Question: I am using struts1 and also using validation for username and password.see the below code
## register.jsp
'''
<%@taglib uri="http://struts.apache.org/tags-bean" prefix="bean"%>
<%@taglib uri="http://struts.apache.org/tags-html" prefix="html"%>
<%@taglib uri="http://struts.apache.org/tags-logic" prefix="logic"%>
<bean:message key="my.title" />
<html:form action="register" method="GET">
<bean:message key="my.un" />
<html:text property="userName"></html:text>
<html:errors property="userName" />
<br>
<bean:message key="my.pwd" />
<html:text property="password"></html:text>
<html:errors property="password" />
<br>
<html:submit>
<bean:message key="my.btn.cap" />
</html:submit>
</html:form>
<logic:notEmpty name="msg" scope="request" >
<bean:write name="msg" scope="request" />
</logic:notEmpty>
'''
## RegisterForm.java
'''
package com.rajeev.form;
import org.apache.struts.validator.ValidatorForm;
public class RegisterForm extends ValidatorForm {
String userName,password;
public String getUserName() {
return userName;
}
public void setUserName(String userName) {
this.userName = userName;
}
public String getPassword() {
return password;
}
public void setPassword(String password) {
this.password = password;
}
}
'''
## RegisterAction.java
'''
package com.rajeev.action;
import javax.servlet.http.HttpServletRequest;
import javax.servlet.http.HttpServletResponse;
import org.apache.struts.action.Action;
import org.apache.struts.action.ActionForm;
import org.apache.struts.action.ActionForward;
import org.apache.struts.action.ActionMapping;
import com.rajeev.form.RegisterForm;
public class RegisterAction extends Action {
public RegisterAction() {
System.out.println("RegisterAction const");
}
@Override
public ActionForward execute(ActionMapping mapping, ActionForm form,
HttpServletRequest request, HttpServletResponse response)
throws Exception {
System.out.println("in execute method");
RegisterForm registerForm = (RegisterForm) form;
String userName = registerForm.getUserName();
String password = registerForm.getPassword();
if (userName.equals("Rajeev") && password.equals("java")) {
request.setAttribute("msg", "valid");
return mapping.findForward("result");
} else {
request.setAttribute("msg", "invalid");
return mapping.findForward("result");
}
}
}
'''
## validation.xml
'''
<?xml version="1.0" encoding="iso-8859-1"?>
<!DOCTYPE form-validation PUBLIC
"-//Apache Software Foundation//DTD Commons Validator Rules Configuration 1.3.0//EN"
"http://jakarta.apache.org/commons/dtds/validator_1_3_0.dtd">
<form-validation>
<formset>
<form name="rf">
<field property="userName" depends="required">
<arg key="my.un" position="0" />
</field>
<field property="password" depends="required">
<arg key="my.pwd" position="0" />
</field>
</form>
</formset>
</form-validation>
'''
## struts-config.xml
'''
<!DOCTYPE struts-config PUBLIC
"-//Apache Software Foundation//DTD Struts Configuration 1.3//EN"
"http://struts.apache.org/dtds/struts-config_1_3.dtd">
<struts-config>
<form-beans>
<form-bean name="rf" type="com.rajeev.form.RegisterForm"></form-bean>
</form-beans>
<action-mappings>
<action path="/register" name="rf" scope="request"
type="com.rajeev.action.RegisterAction" input="/register.jsp">
<forward name="result" path="/register.jsp"></forward>
</action>
</action-mappings>
<message-resources parameter="myFile"></message-resources>
<plug-in className="org.apache.struts.validator.ValidatorPlugIn">
<set-property property="pathnames" value="/WEB-INF/validator-rules.xml,/WEB-INF/validator-rules.xml" />
</plug-in>
</struts-config>
'''
## myFile.properties
'''
#presentation labels
my.un=UserName
my.pwd=Password
my.btn.cap=Login
my.title=<h1>login page</h1>
#default error message
errors.userName.required={0}is required.
'''
I have also attached validator-rules.xml file in the workspace.The above program is working fine without validation.I have written validation code for username and password(username required and password required),if person click login without entering username and password in the text box.Any one help me why it is not working.

## console
'''
Mar 06, 2014 2:08:51 PM org.apache.catalina.core.AprLifecycleListener init
INFO: The APR based Apache Tomcat Native library which allows optimal performance in production environments was not found on the java.library.path: C:\Program Files\Java\jdk1.7.0_17in;C:\Windows\Sun\Javain;C:\Windows\system32;C:\Windows;C:/Program Files/Java/jdk1.7.0_17/bin/../jre/bin/server;C:/Program Files/Java/jdk1.7.0_17/bin/../jre/bin;C:/Program Files/Java/jdk1.7.0_17/bin/../jre/lib/amd64;C:\Windows\SYSTEM32\WBEM;C:\Program Files\Java\jdk1.7.0_17in;C:\ORACLEXE\APP\ORACLE\PRODUCT.2.0\SERVER\BIN;.;.;C:\PROGRAM FILES\MYSQL\MYSQL SERVER 5.5\BIN;C:\Program Files\WIDCOMM\Bluetooth Software\;C:\Program Files\WIDCOMM\Bluetooth Software\syswow64;;C:\Program Files\Dell\DW WLAN Card;C:\Program Files\Intel\WiFiin\;C:\Program Files\Common Files\Intel\WirelessCommon\;C:\MinGWin;.;E:\eclipse;;.
Mar 06, 2014 2:08:51 PM org.apache.tomcat.util.digester.SetPropertiesRule begin
WARNING: [SetPropertiesRule]{Server/Service/Engine/Host/Context} Setting property 'source' to 'org.eclipse.jst.jee.server:Validations' did not find a matching property.
Mar 06, 2014 2:08:51 PM org.apache.tomcat.util.digester.SetPropertiesRule begin
WARNING: [SetPropertiesRule]{Server/Service/Engine/Host/Context} Setting property 'source' to 'org.eclipse.jst.jee.server:ValidationWith_XML_Validation' did not find a matching property.
Mar 06, 2014 2:08:51 PM org.apache.coyote.AbstractProtocol init
INFO: Initializing ProtocolHandler ["http-bio-9001"]
Mar 06, 2014 2:08:51 PM org.apache.coyote.AbstractProtocol init
INFO: Initializing ProtocolHandler ["ajp-bio-8010"]
Mar 06, 2014 2:08:51 PM org.apache.catalina.startup.Catalina load
INFO: Initialization processed in 918 ms
Mar 06, 2014 2:08:52 PM org.apache.catalina.core.StandardService startInternal
INFO: Starting service Catalina
Mar 06, 2014 2:08:52 PM org.apache.catalina.core.StandardEngine startInternal
INFO: Starting Servlet Engine: Apache Tomcat/7.0.33
Mar 06, 2014 2:08:53 PM org.apache.struts.action.ActionServlet initChain
INFO: Loading chain catalog from jar:file:/E:/javahyd/eclipse_struts/.metadata/.plugins/org.eclipse.wst.server.core/tmp4/wtpwebapps/Validations/WEB-INF/lib/struts-core-1.3.10.jar!/org/apache/struts/chain/chain-config.xml
Mar 06, 2014 2:08:54 PM org.apache.struts.action.ActionServlet initChain
INFO: Loading chain catalog from jar:file:/E:/javahyd/eclipse_struts/.metadata/.plugins/org.eclipse.wst.server.core/tmp4/wtpwebapps/ValidationWith_XML_Validation/WEB-INF/lib/struts-core-1.3.10.jar!/org/apache/struts/chain/chain-config.xml
Mar 06, 2014 2:08:54 PM org.apache.struts.validator.ValidatorPlugIn initResources
INFO: Loading validation rules file from '/WEB-INF/validator-rules.xml'
Mar 06, 2014 2:08:54 PM org.apache.struts.validator.ValidatorPlugIn initResources
INFO: Loading validation rules file from '/WEB-INF/validator-rules.xml'
Mar 06, 2014 2:08:54 PM org.apache.coyote.AbstractProtocol start
INFO: Starting ProtocolHandler ["http-bio-9001"]
Mar 06, 2014 2:08:54 PM org.apache.coyote.AbstractProtocol start
INFO: Starting ProtocolHandler ["ajp-bio-8010"]
Mar 06, 2014 2:08:54 PM org.apache.catalina.startup.Catalina start
INFO: Server startup in 2960 ms
Mar 06, 2014 2:08:55 PM org.apache.struts.util.PropertyMessageResources loadLocale
WARNING: Resource myFile_en_US.properties Not Found.
Mar 06, 2014 2:08:55 PM org.apache.struts.util.PropertyMessageResources loadLocale
WARNING: Resource myFile_en.properties Not Found.
Mar 06, 2014 2:15:39 PM org.apache.struts.chain.ComposableRequestProcessor init
INFO: Initializing composable request processor for module prefix ''
Mar 06, 2014 2:15:40 PM org.apache.commons.validator.ValidatorResources getForm
WARNING: Form 'rf' not found for locale 'en_US'
Mar 06, 2014 2:15:40 PM org.apache.struts.chain.commands.servlet.CreateAction createAction
INFO: Initialize action of type: com.rajeev.action.RegisterAction
RegisterAction const
in execute method
'''
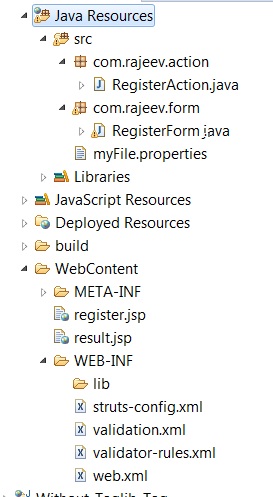
Answer: change your struts-config.xml as below
'''
<!DOCTYPE struts-config PUBLIC
"-//Apache Software Foundation//DTD Struts Configuration 1.3//EN"
"http://struts.apache.org/dtds/struts-config_1_3.dtd">
<struts-config>
<form-beans>
<form-bean
name="rf"
type="com.rajeev.form.RegisterForm"
></form-bean>
</form-beans>
<action-mappings>
<action
path="/register"
name="rf"
scope="request"
type="com.rajeev.action.RegisterAction"
input="/register.jsp"
>
<forward
name="result"
path="/register.jsp"
></forward>
</action>
</action-mappings>
<message-resources parameter="myFile"></message-resources>
<plug-in className="org.apache.struts.validator.ValidatorPlugIn" >
<set-property property="pathnames"
value="/WEB-INF/validator-rules.xml, /WEB-INF/validation.xml"/>
</plug-in>
</struts-config>
'''
and then validation.xml as below
'''
<?xml version="1.0" encoding="iso-8859-1"?>
<!DOCTYPE form-validation PUBLIC
"-//Apache Software Foundation//DTD Commons Validator Rules Configuration 1.3.0//EN"
"http://jakarta.apache.org/commons/dtds/validator_1_3_0.dtd">
<form-validation>
<formset>
<form name="rf">
<field property="userName" depends="required">
<arg key="my.un" position="0" />
<msg name="required" key="errors.userName.required"/>
</field>
<field property="password" depends="required">
<arg key="my.pwd" position="0" />
<msg name="required" key="errors.userName.required"/>
</field>
</form>
</formset>
</form-validation>
'''
and run ..
:--